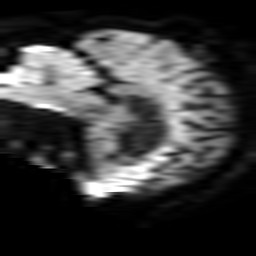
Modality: TRACE
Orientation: sagittal
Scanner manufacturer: philips
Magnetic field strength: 3 T
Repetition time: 3.078 s
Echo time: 0.076 s